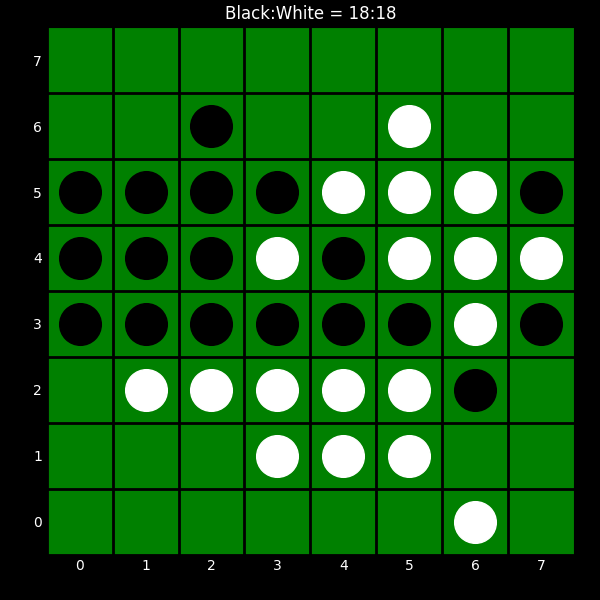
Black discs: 18
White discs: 18